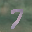
Label: 7